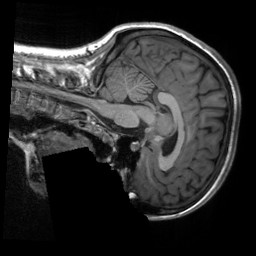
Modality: T1w
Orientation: sagittal
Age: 21
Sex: female
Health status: healthy
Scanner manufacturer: siemens
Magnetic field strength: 3 T
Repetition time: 2.3 s
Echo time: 0.00229 s